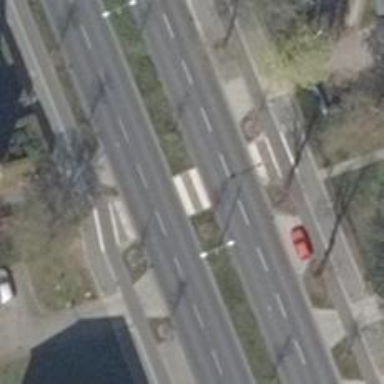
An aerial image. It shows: Footway that serves as traffic island.